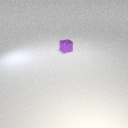
small purple metal cube